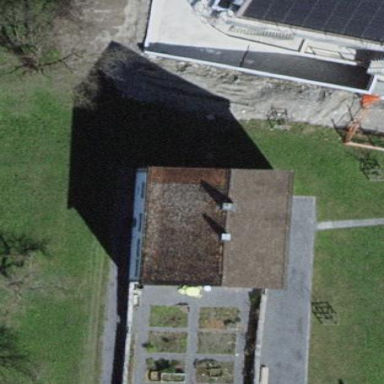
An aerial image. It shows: Community centre building with gabled roof.